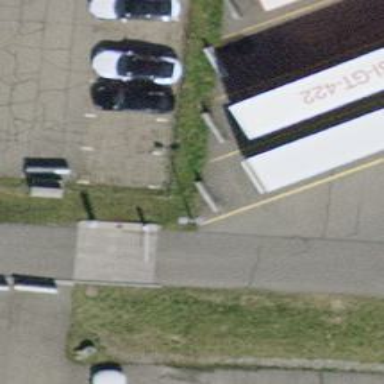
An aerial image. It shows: Lift gate barrier.